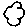
Label: cloud